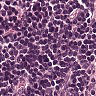
Metastatic tissue present: no